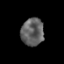
Tissue: prostate
Cell type: T cells
Senescence score: 0.3455
Nuclear area (px): 611
Mean DAPI intensity: 97.98